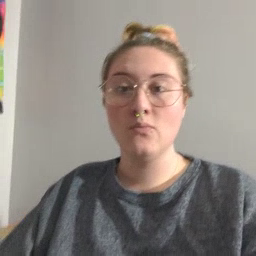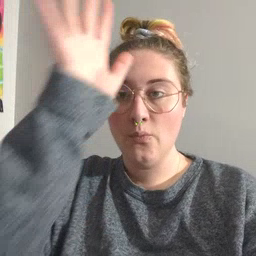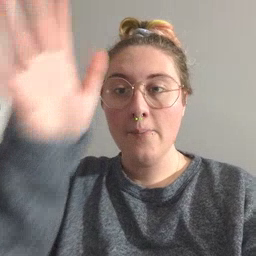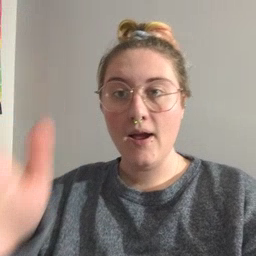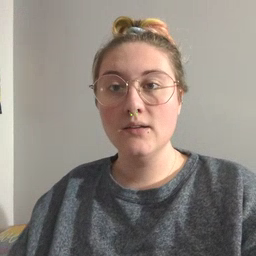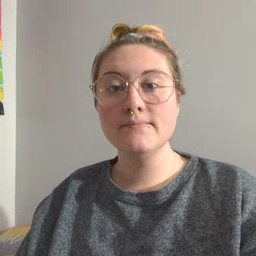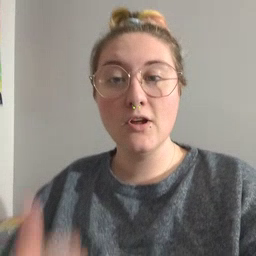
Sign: grandpa